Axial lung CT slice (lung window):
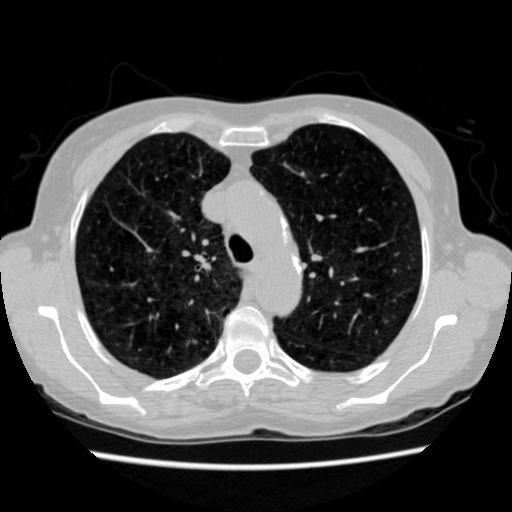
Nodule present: yes
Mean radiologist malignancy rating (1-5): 2